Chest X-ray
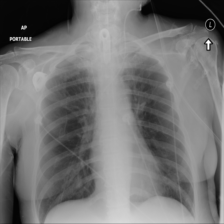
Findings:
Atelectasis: negative
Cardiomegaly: negative
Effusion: negative
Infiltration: negative
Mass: negative
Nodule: negative
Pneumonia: negative
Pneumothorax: negative
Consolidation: negative
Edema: negative
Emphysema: negative
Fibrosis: negative
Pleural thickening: negative
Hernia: negative